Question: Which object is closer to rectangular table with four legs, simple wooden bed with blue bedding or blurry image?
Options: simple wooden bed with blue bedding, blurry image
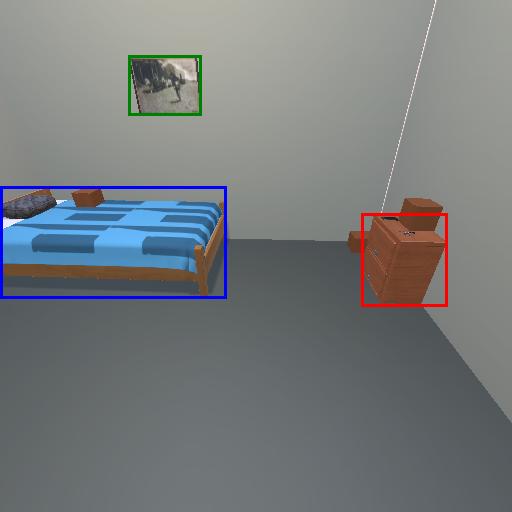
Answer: simple wooden bed with blue bedding